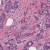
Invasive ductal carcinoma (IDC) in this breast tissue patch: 1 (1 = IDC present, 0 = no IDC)